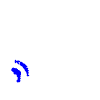
Particle: electron